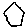
Label: hexagon